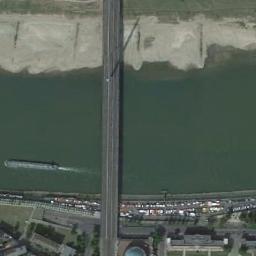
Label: bridge